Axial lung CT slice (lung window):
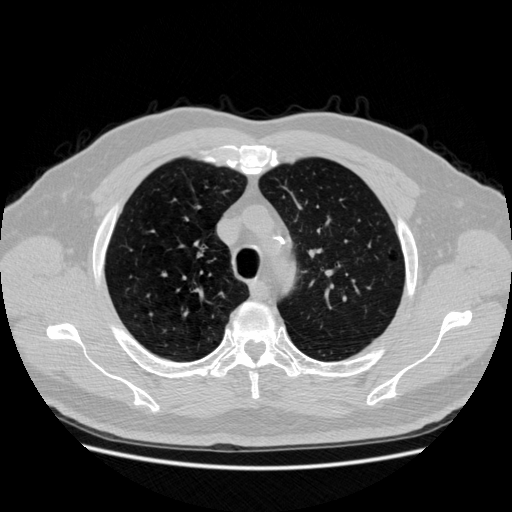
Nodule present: no